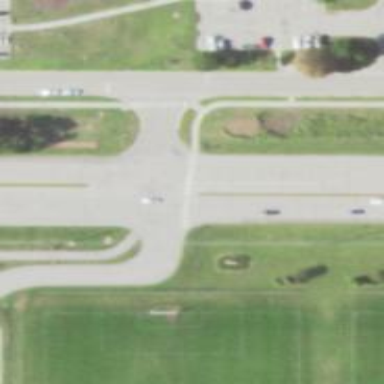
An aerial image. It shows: Marked crossing with zebra road markings.